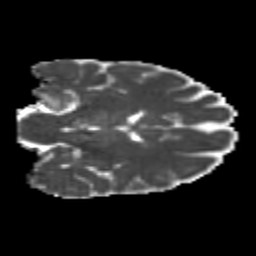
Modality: MD
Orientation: coronal
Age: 24
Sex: female
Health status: healthy
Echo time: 0.074 s